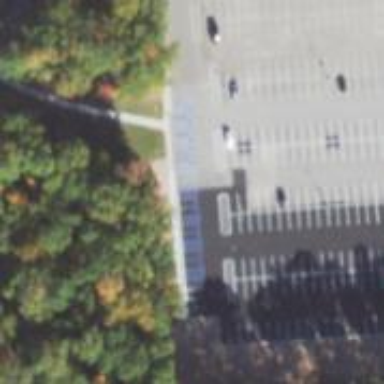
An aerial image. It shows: Parking space.